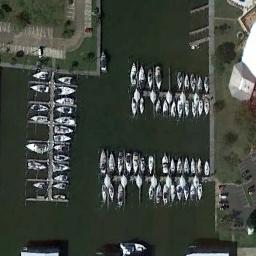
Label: harbor